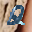
Label: 2